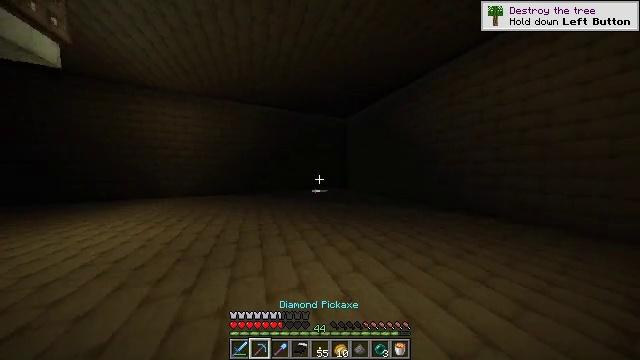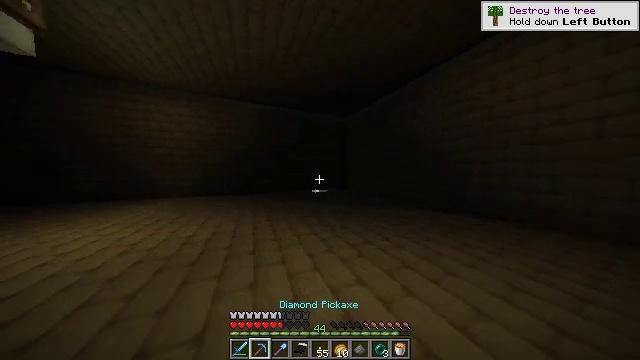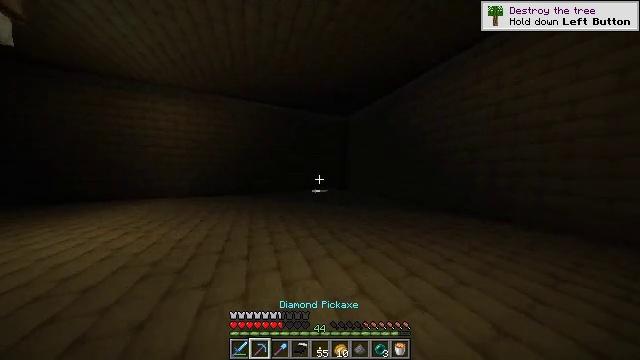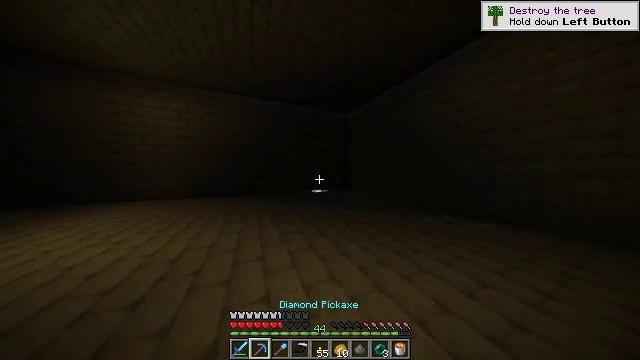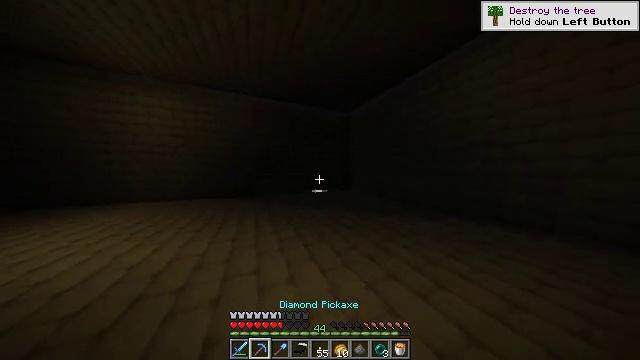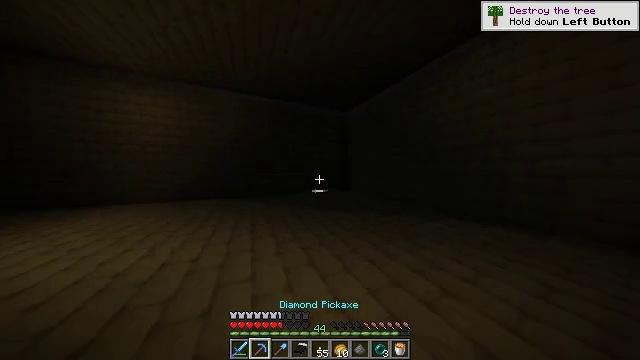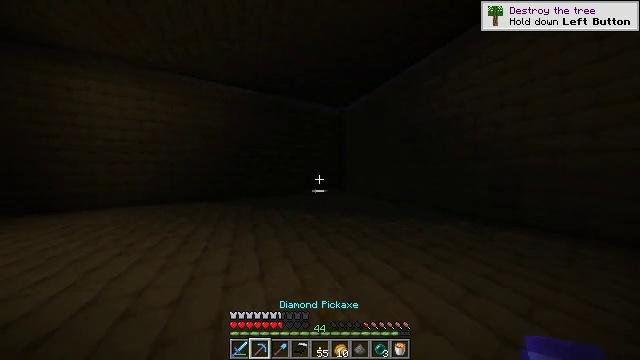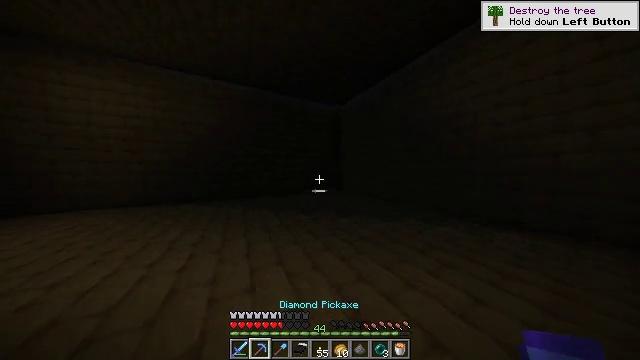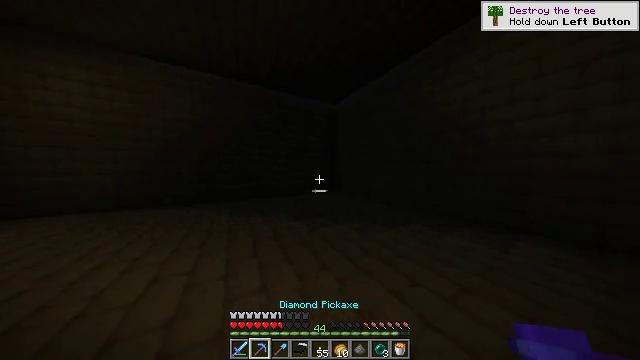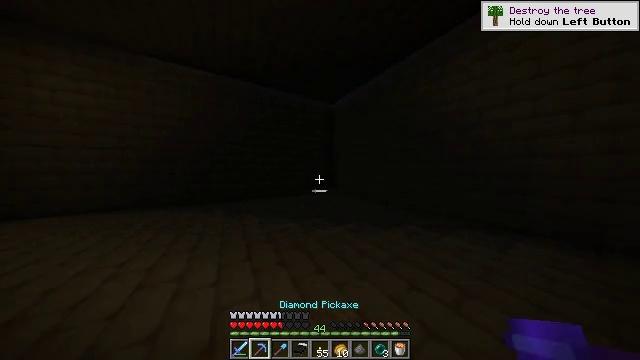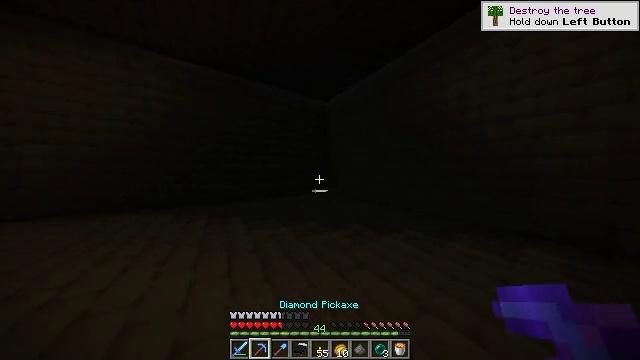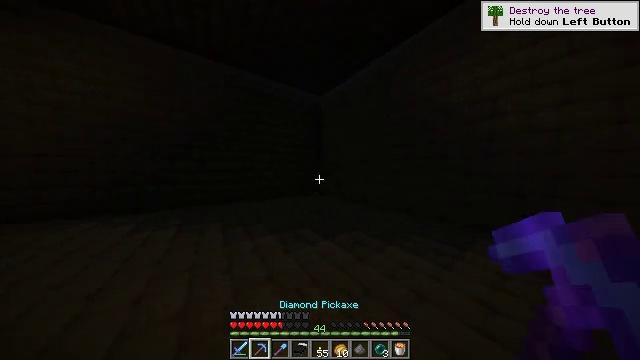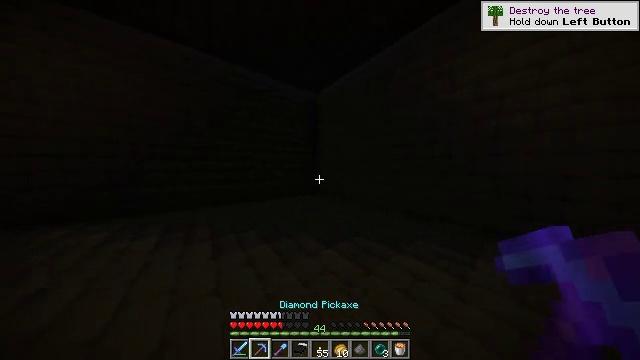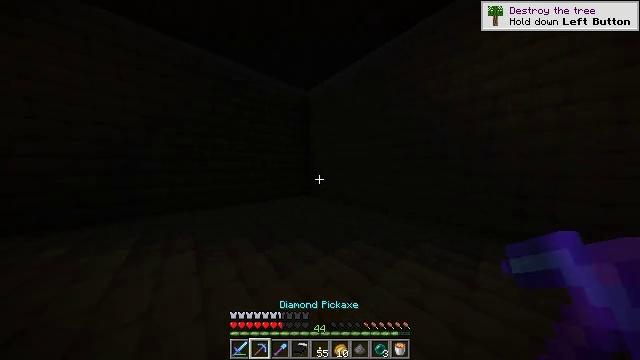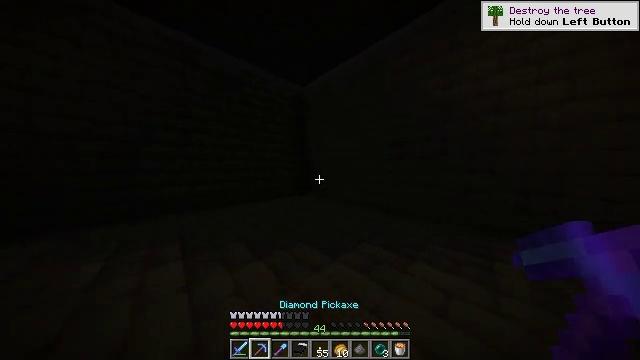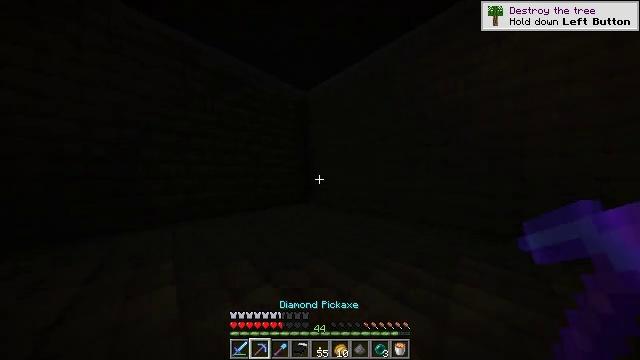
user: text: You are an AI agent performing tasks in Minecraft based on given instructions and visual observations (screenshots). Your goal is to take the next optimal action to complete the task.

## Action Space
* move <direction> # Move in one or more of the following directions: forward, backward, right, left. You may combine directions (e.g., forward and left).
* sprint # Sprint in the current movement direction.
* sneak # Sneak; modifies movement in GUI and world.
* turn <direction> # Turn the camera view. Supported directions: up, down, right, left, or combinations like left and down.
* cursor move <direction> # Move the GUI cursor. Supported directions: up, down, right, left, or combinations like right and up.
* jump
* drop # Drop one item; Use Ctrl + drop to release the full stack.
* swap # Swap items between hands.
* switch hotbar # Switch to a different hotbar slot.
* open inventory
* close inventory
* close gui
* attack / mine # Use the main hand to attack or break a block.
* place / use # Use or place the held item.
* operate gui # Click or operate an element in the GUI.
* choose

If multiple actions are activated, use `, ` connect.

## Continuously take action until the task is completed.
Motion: motion action
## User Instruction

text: Attack the end stone bricks to collect them.
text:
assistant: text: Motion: move forward
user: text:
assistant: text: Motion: move forward
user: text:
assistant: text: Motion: move forward
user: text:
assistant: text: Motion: move forward
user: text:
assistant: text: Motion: move forward
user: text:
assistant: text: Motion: move forward, turn right
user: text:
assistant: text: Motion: move forward, turn right
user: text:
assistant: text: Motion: move forward, turn right
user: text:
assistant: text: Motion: move forward, turn right
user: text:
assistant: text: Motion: move forward, turn right
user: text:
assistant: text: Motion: move forward, turn right
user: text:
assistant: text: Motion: move forward and move left, turn right
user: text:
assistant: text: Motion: move forward and move left, turn right
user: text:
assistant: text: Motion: move forward and move left, turn right
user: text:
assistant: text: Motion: move forward and move left, turn up
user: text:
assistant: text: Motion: move forward, turn up
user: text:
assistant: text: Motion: move forward, turn left
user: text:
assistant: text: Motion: move forward, turn left
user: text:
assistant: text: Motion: move forward, turn down
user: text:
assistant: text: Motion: move forward, turn right
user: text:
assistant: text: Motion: move forward and move left, turn right
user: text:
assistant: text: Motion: move forward and move left, turn right
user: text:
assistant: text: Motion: move forward and move left, turn right
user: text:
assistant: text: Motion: move forward and move left, turn right
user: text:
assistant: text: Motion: move forward and move left, turn right
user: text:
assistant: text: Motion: move forward and move left, turn right
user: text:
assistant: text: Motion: move forward and move left, turn right
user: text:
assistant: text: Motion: move forward, turn right
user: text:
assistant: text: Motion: move forward, turn right
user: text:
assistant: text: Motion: move forward, turn right